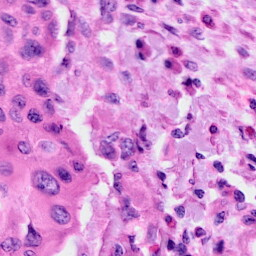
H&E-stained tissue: Cervix